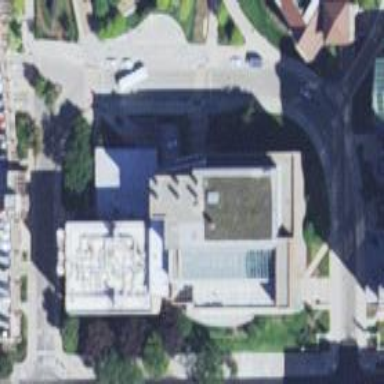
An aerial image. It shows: University building.